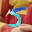
Label: 5